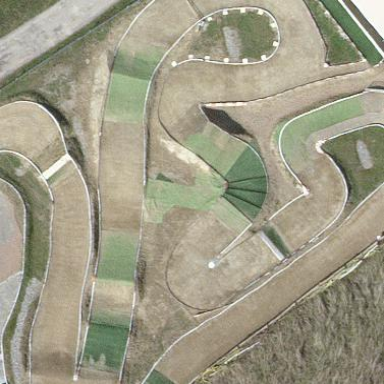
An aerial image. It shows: Motor sport raceway.